Question: I have a question. I have a table like this:

Actually, those dates are the start date and the end date of an employee who is working on a task. And in a month, usually they have more than one task.
What I want are the dates when they are idle or they don't have any task. So my question is, how to get those 'idle' dates between those 'working' dates and insert those 'idle' dates into a temporary table?
Thank you :)
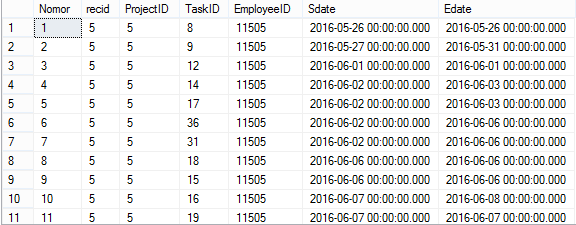
Answer: Starting with SQL 2012 there's the <URL> function.
It can be used to find gaps between ranges.
For example :
'''
DECLARE @EmployeeAssignments TABLE (Id INT IDENTITY(1, 1), EmployeeId INT, SDate DATE, EDate DATE);
INSERT INTO @EmployeeAssignments (EmployeeId,SDate,EDate) values
(11505, '2016-10-01', '2016-10-05'),
(11505, '2016-10-09', '2016-10-12'),
(11505, '2016-10-14', '2016-10-20'),
(11506, '2016-10-02', '2016-10-05'),
(11506, '2016-10-08', '2016-10-14'),
(11506, '2016-10-15', '2016-10-19');
select *
from (
select EmployeeId,
dateadd(day,1,EDate) as StartDateGap,
dateadd(day,-1,lead(SDate) over (partition by EmployeeId order by SDate)) as EndDateGap
from @EmployeeAssignments
) as q
where StartDateGap <= EndDateGap
order by EmployeeId, StartDateGap, EndDateGap;
'''
Returns:
'''
EmployeeId StartDateGap EndDateGap
11505 2016-10-06 2016-10-08
11505 2016-10-13 2016-10-13
11506 2016-10-06 2016-10-07
'''
To get those ranges as a list of dates?
One way to do that is by joining to a table with dates.
In the example below, a recursive query is used to generate those dates.
Only days between monday and friday are inserted.
Since we can expect that the employees would be idle on those days. ;)
But it's better to have a permanent table that also flags the holidays.
Also note that the first select on the @EmployeeAssignments is grouped.
Since the tasks cause a lot of duplicate date ranges.
'''
DECLARE @EmployeeAssignments TABLE (Id INT IDENTITY(1,1), EmployeeId INT, TaskId int, SDate DATE, EDate DATE);
INSERT INTO @EmployeeAssignments (EmployeeId, TaskId, SDate, EDate) values
(11505,10,'2016-10-01','2016-10-05'),
(11505,12,'2016-10-09','2016-10-12'),
(11505,13,'2016-10-09','2016-10-12'),
(11505,14,'2016-10-14','2016-10-20'),
(11505,15,'2016-10-14','2016-10-20'),
(11506,16,'2016-10-02','2016-10-05'),
(11506,17,'2016-10-08','2016-10-14'),
(11506,18,'2016-10-15','2016-10-19');
DECLARE @Days TABLE (day DATE primary key);
declare @StartDate DATE = (select min(SDate) from @EmployeeAssignments);
declare @EndDate DATE = (select max(EDate) from @EmployeeAssignments);
-- fill up @Days with workingdays
with DAYS as (
select @StartDate as dt
union all
select dateadd(day,1,dt)
from DAYS
where dt < @EndDate
)
insert into @Days (day)
select dt from DAYS
where DATEPART(dw, dt) in (2,3,4,5,6); -- dw 2 to 6 = monday to friday
IF OBJECT_ID('tempdb..#EmployeeIdleDates') IS NOT NULL DROP TABLE #EmployeeIdleDates;
CREATE TABLE #EmployeeIdleDates (Id INT IDENTITY(1,1) primary key, EmployeeId INT, IdleDate DATE);
insert into #EmployeeIdleDates (EmployeeId, IdleDate)
select
a.EmployeeId,
d.day as IdleDate
from
(
select *
from (
select EmployeeId,
dateadd(day,1,EDate) as StartDateGap,
dateadd(day,-1,lead(SDate) over (partition by EmployeeId order by SDate)) as EndDateGap
from (
select EmployeeId, SDate, EDate
from @EmployeeAssignments
group by EmployeeId, SDate, EDate
) t
) as q
where StartDateGap <= EndDateGap
) a
inner join @Days d
on (d.day between a.StartDateGap and a.EndDateGap)
group by a.EmployeeId, d.day;
select * from #EmployeeIdleDates
order by EmployeeId, IdleDate;
'''